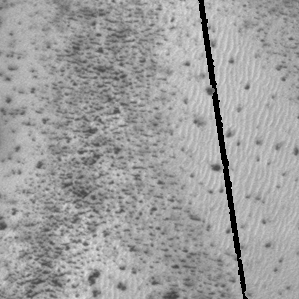
Label: frost